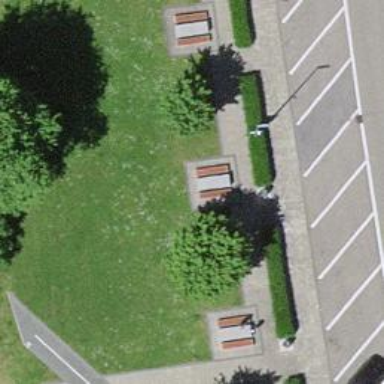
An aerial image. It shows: Picnic table located in leisure land area.